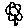
Label: flower